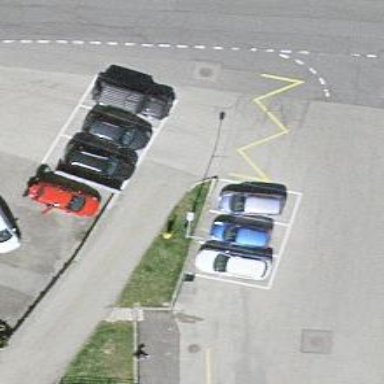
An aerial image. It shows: Charging station.